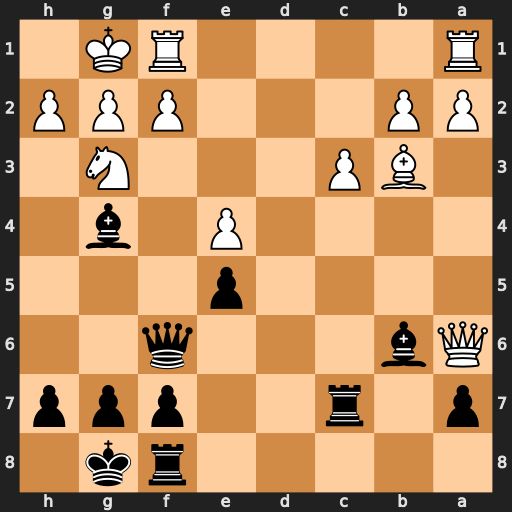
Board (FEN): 5rk1/p1r2ppp/Qb3q2/4p3/4P1b1/1BP3N1/PP3PPP/R4RK1
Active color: b
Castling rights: -
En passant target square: -
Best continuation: Bxf2+ Rxf2 Qxa6